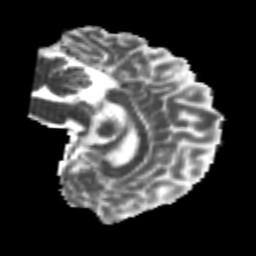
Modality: MD
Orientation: sagittal
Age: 20
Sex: male
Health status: healthy
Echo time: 0.074 s